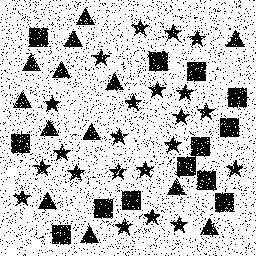
Squares: 13
Triangles: 13
Stars: 22
Total shapes: 48